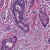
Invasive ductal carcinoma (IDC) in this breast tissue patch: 1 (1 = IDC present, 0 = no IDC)